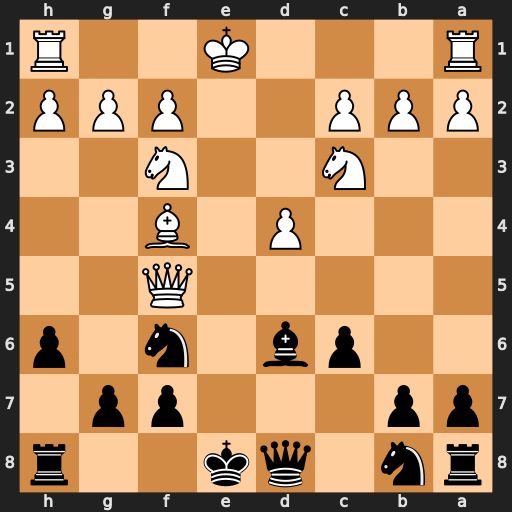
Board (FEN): rn1qk2r/pp3pp1/2pb1n1p/5Q2/3P1B2/2N2N2/PPP2PPP/R3K2R
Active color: b
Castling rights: KQkq
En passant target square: -
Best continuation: g6 Qd3 Bxf4